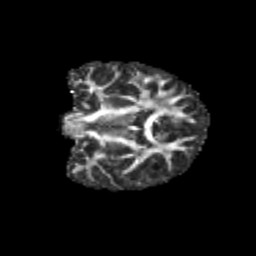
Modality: FA
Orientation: coronal
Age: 9
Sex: female
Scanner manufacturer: siemens
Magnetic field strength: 3 T
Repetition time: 3.8 s
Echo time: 0.07 s